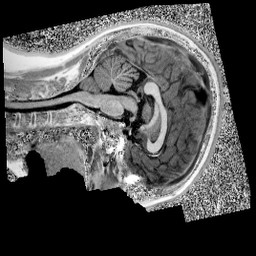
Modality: UNIT1
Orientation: sagittal
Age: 13
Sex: female
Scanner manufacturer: siemens
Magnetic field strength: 3 T
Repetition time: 4 s
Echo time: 0.00303 s